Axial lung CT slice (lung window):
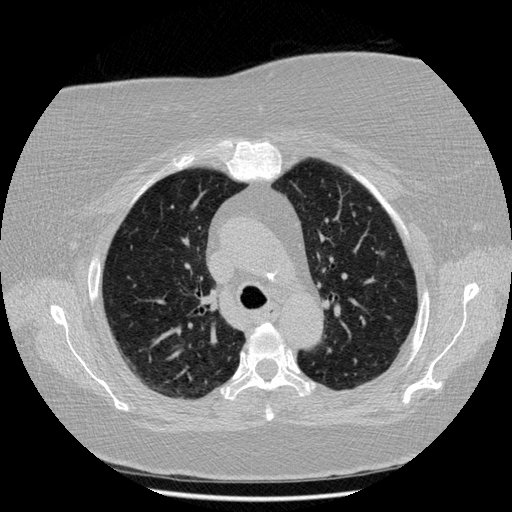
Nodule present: yes
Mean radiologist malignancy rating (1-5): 3